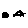
Label: star